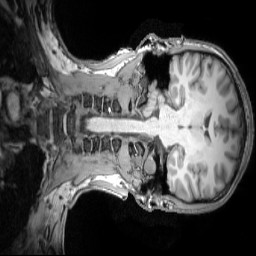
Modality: T1w
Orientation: coronal
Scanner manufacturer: siemens
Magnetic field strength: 3 T
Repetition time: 2.3 s
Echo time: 0.0033 s